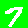
Digit: 7